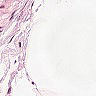
Metastatic tissue present: no